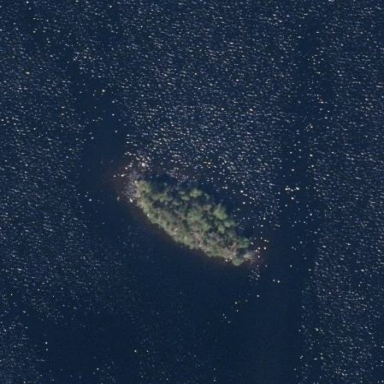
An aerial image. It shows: Islet.